Question: By default the page number field in 'Ext.PagingToolbar' takes only 2 digits. How to increase this?
<URL>

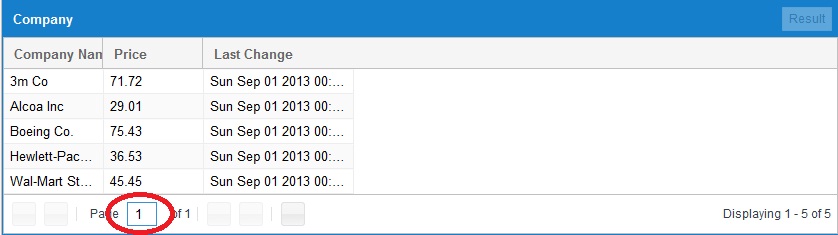
Answer: You should be able to set it via:
<URL>
"The width in pixels of the input field used to display and change the current page number."